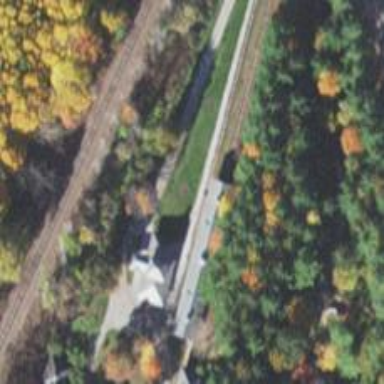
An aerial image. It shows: Preserved railway with rails.